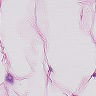
Metastatic tissue present: no